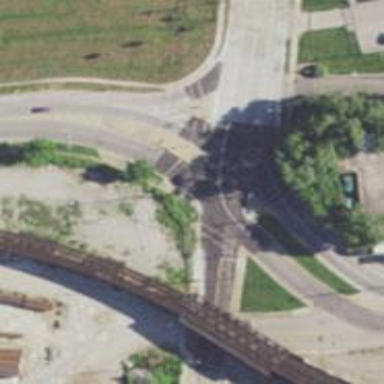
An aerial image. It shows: Uncontrolled crossing on footway with marked lines.